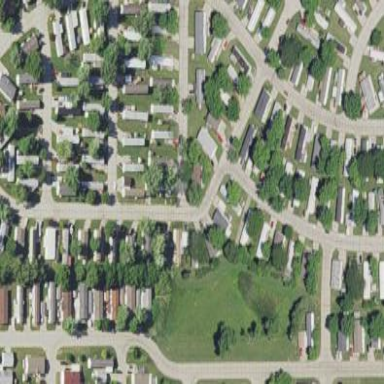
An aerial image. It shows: Mobile residential neighbourhood.